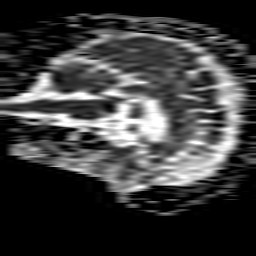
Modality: ADC
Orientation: sagittal
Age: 62
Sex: female
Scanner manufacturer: philips
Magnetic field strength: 1.5 T
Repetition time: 3.786 s
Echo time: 0.09565 s